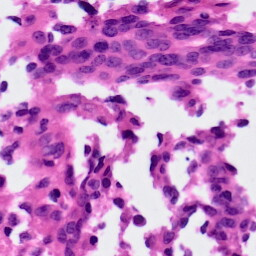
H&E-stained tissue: Ovarian